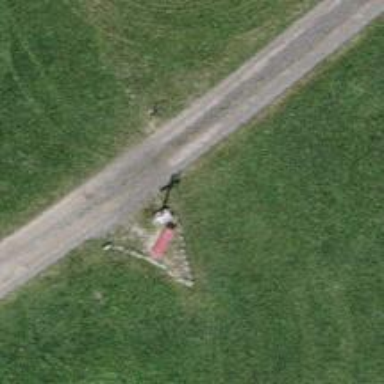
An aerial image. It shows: Historic wayside cross.